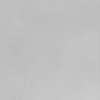
Label: dusty